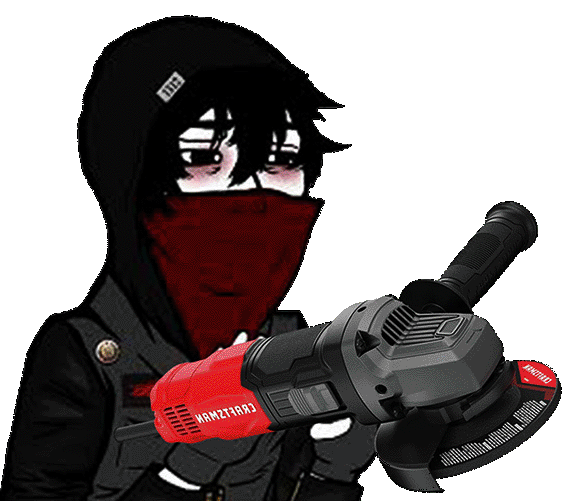
Label: 5_Twinkjak